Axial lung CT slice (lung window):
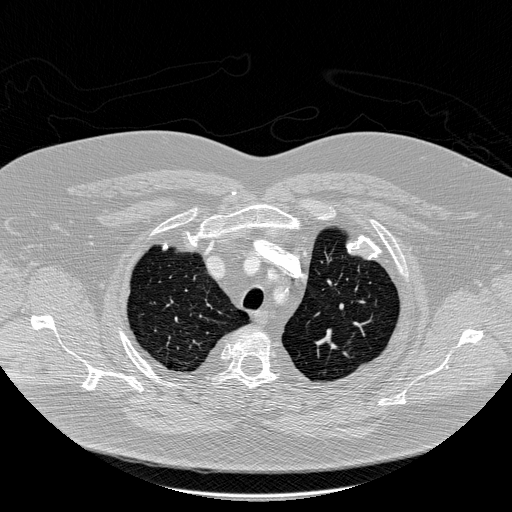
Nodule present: no